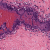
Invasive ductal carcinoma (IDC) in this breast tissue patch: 0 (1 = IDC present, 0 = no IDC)